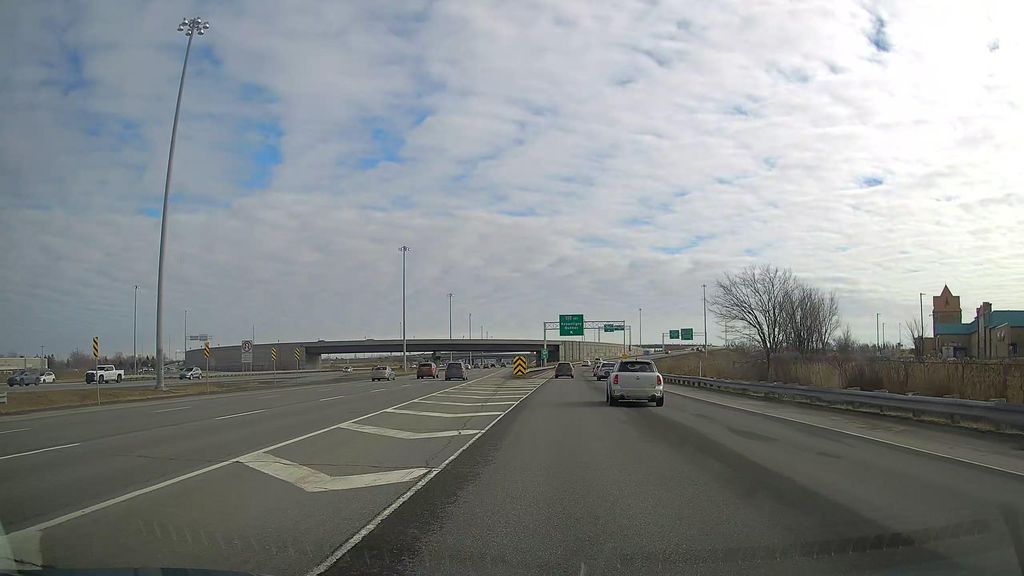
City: montreal